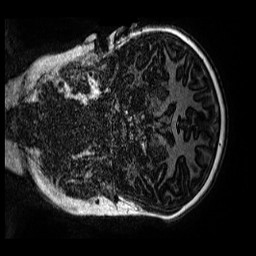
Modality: MP2RAGE
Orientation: coronal
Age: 12
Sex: female
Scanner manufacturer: siemens
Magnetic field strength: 3 T
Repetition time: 4 s
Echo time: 0.00299 s